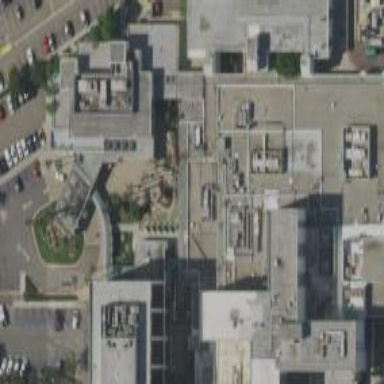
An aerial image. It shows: Hospital building.